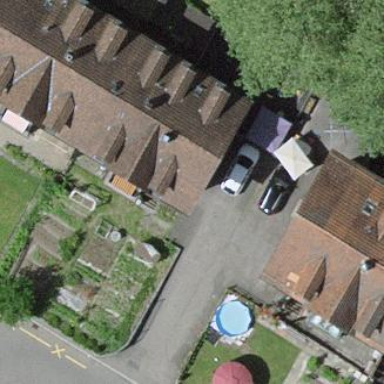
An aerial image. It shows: Garage building.